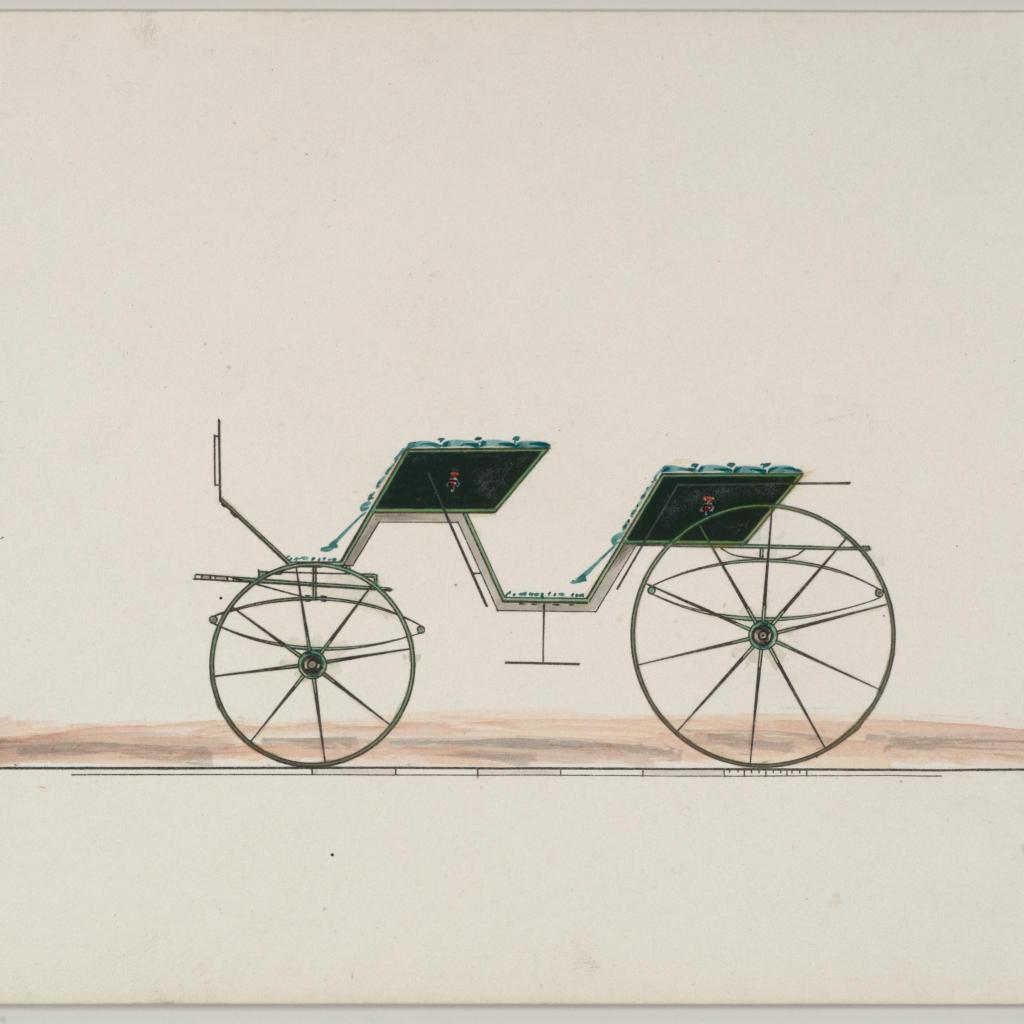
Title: Design for 4 seat Phaeton, no top (unnumbered)
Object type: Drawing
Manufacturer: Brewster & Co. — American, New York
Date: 1850–70
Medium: Pen and black ink, watercolor and gouache with gum arabic
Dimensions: sheet: 6 1/16 x 8 15/16 in. (15.4 x 22.7 cm)
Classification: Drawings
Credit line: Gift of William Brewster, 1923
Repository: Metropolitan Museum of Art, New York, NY